Field crop: maize
Growth stage: 2
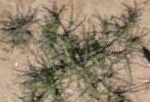
Species: salsola